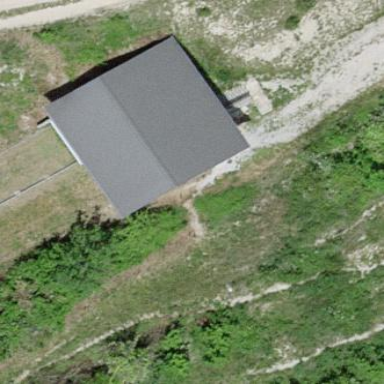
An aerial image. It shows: Simple house.